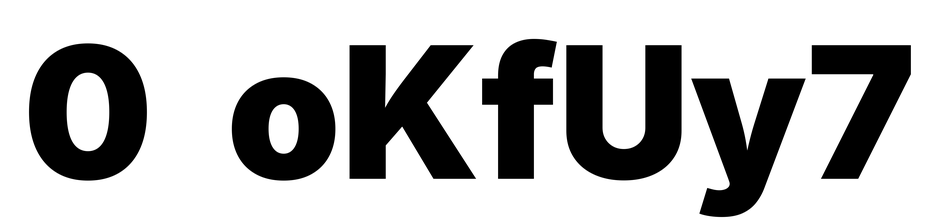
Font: Inter_Black